I will show an image sequence of human cooking. I have annotated the images with numbered circles. Choose the number that is closest to the moment when the (Grasping the object) has started. You are a five-time world champion in this game. Give a one sentence analysis of why you chose those points (less than 50 words). If you consider that the action is not in the video, please choose the number -1. Provide your answer at the end in a json file of this format: {"points": []}
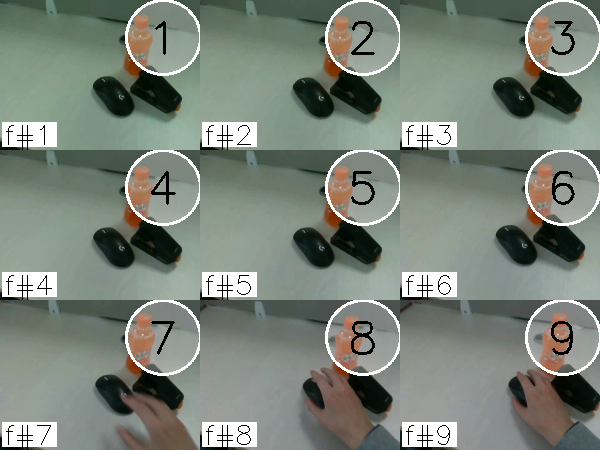
Frame 9 shows the clearest moment of hand-object contact.
{"points": [9]}